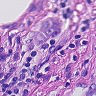
Metastatic tissue present: yes